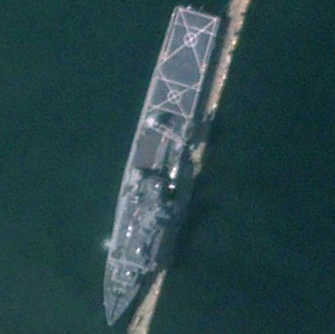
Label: combat